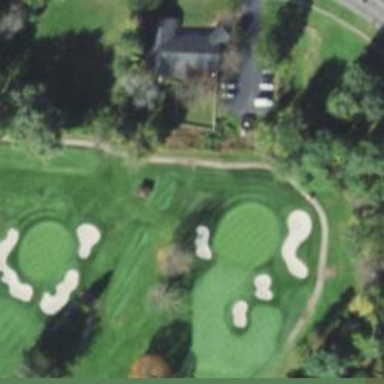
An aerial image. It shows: Path designated for golf carts.